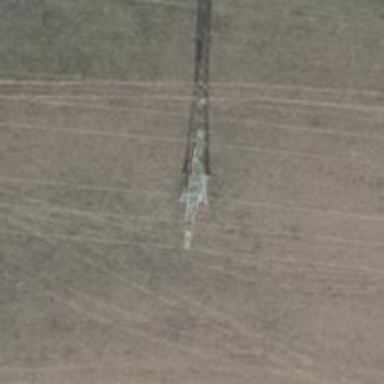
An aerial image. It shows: Power line is depicted.